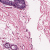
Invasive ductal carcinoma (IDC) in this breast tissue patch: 0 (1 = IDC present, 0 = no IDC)